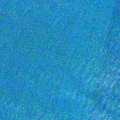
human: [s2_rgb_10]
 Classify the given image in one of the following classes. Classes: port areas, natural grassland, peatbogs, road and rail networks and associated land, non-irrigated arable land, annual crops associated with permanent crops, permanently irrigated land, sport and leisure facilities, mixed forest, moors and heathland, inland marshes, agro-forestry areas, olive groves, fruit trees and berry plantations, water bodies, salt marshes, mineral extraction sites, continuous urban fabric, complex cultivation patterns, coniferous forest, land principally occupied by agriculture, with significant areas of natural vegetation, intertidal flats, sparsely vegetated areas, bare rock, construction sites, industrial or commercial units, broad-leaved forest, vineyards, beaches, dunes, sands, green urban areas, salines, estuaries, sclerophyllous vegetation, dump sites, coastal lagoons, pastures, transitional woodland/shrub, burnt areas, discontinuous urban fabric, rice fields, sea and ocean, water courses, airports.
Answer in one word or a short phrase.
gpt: sea and ocean